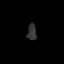
Tissue: skin
Cell type: Epithelial cells
Senescence score: 0.2559
Nuclear area (px): 142
Mean DAPI intensity: 51.62